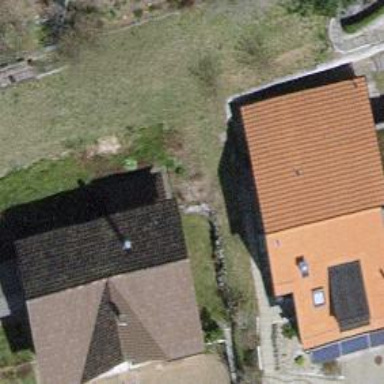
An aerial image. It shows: Detached building.